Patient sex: M
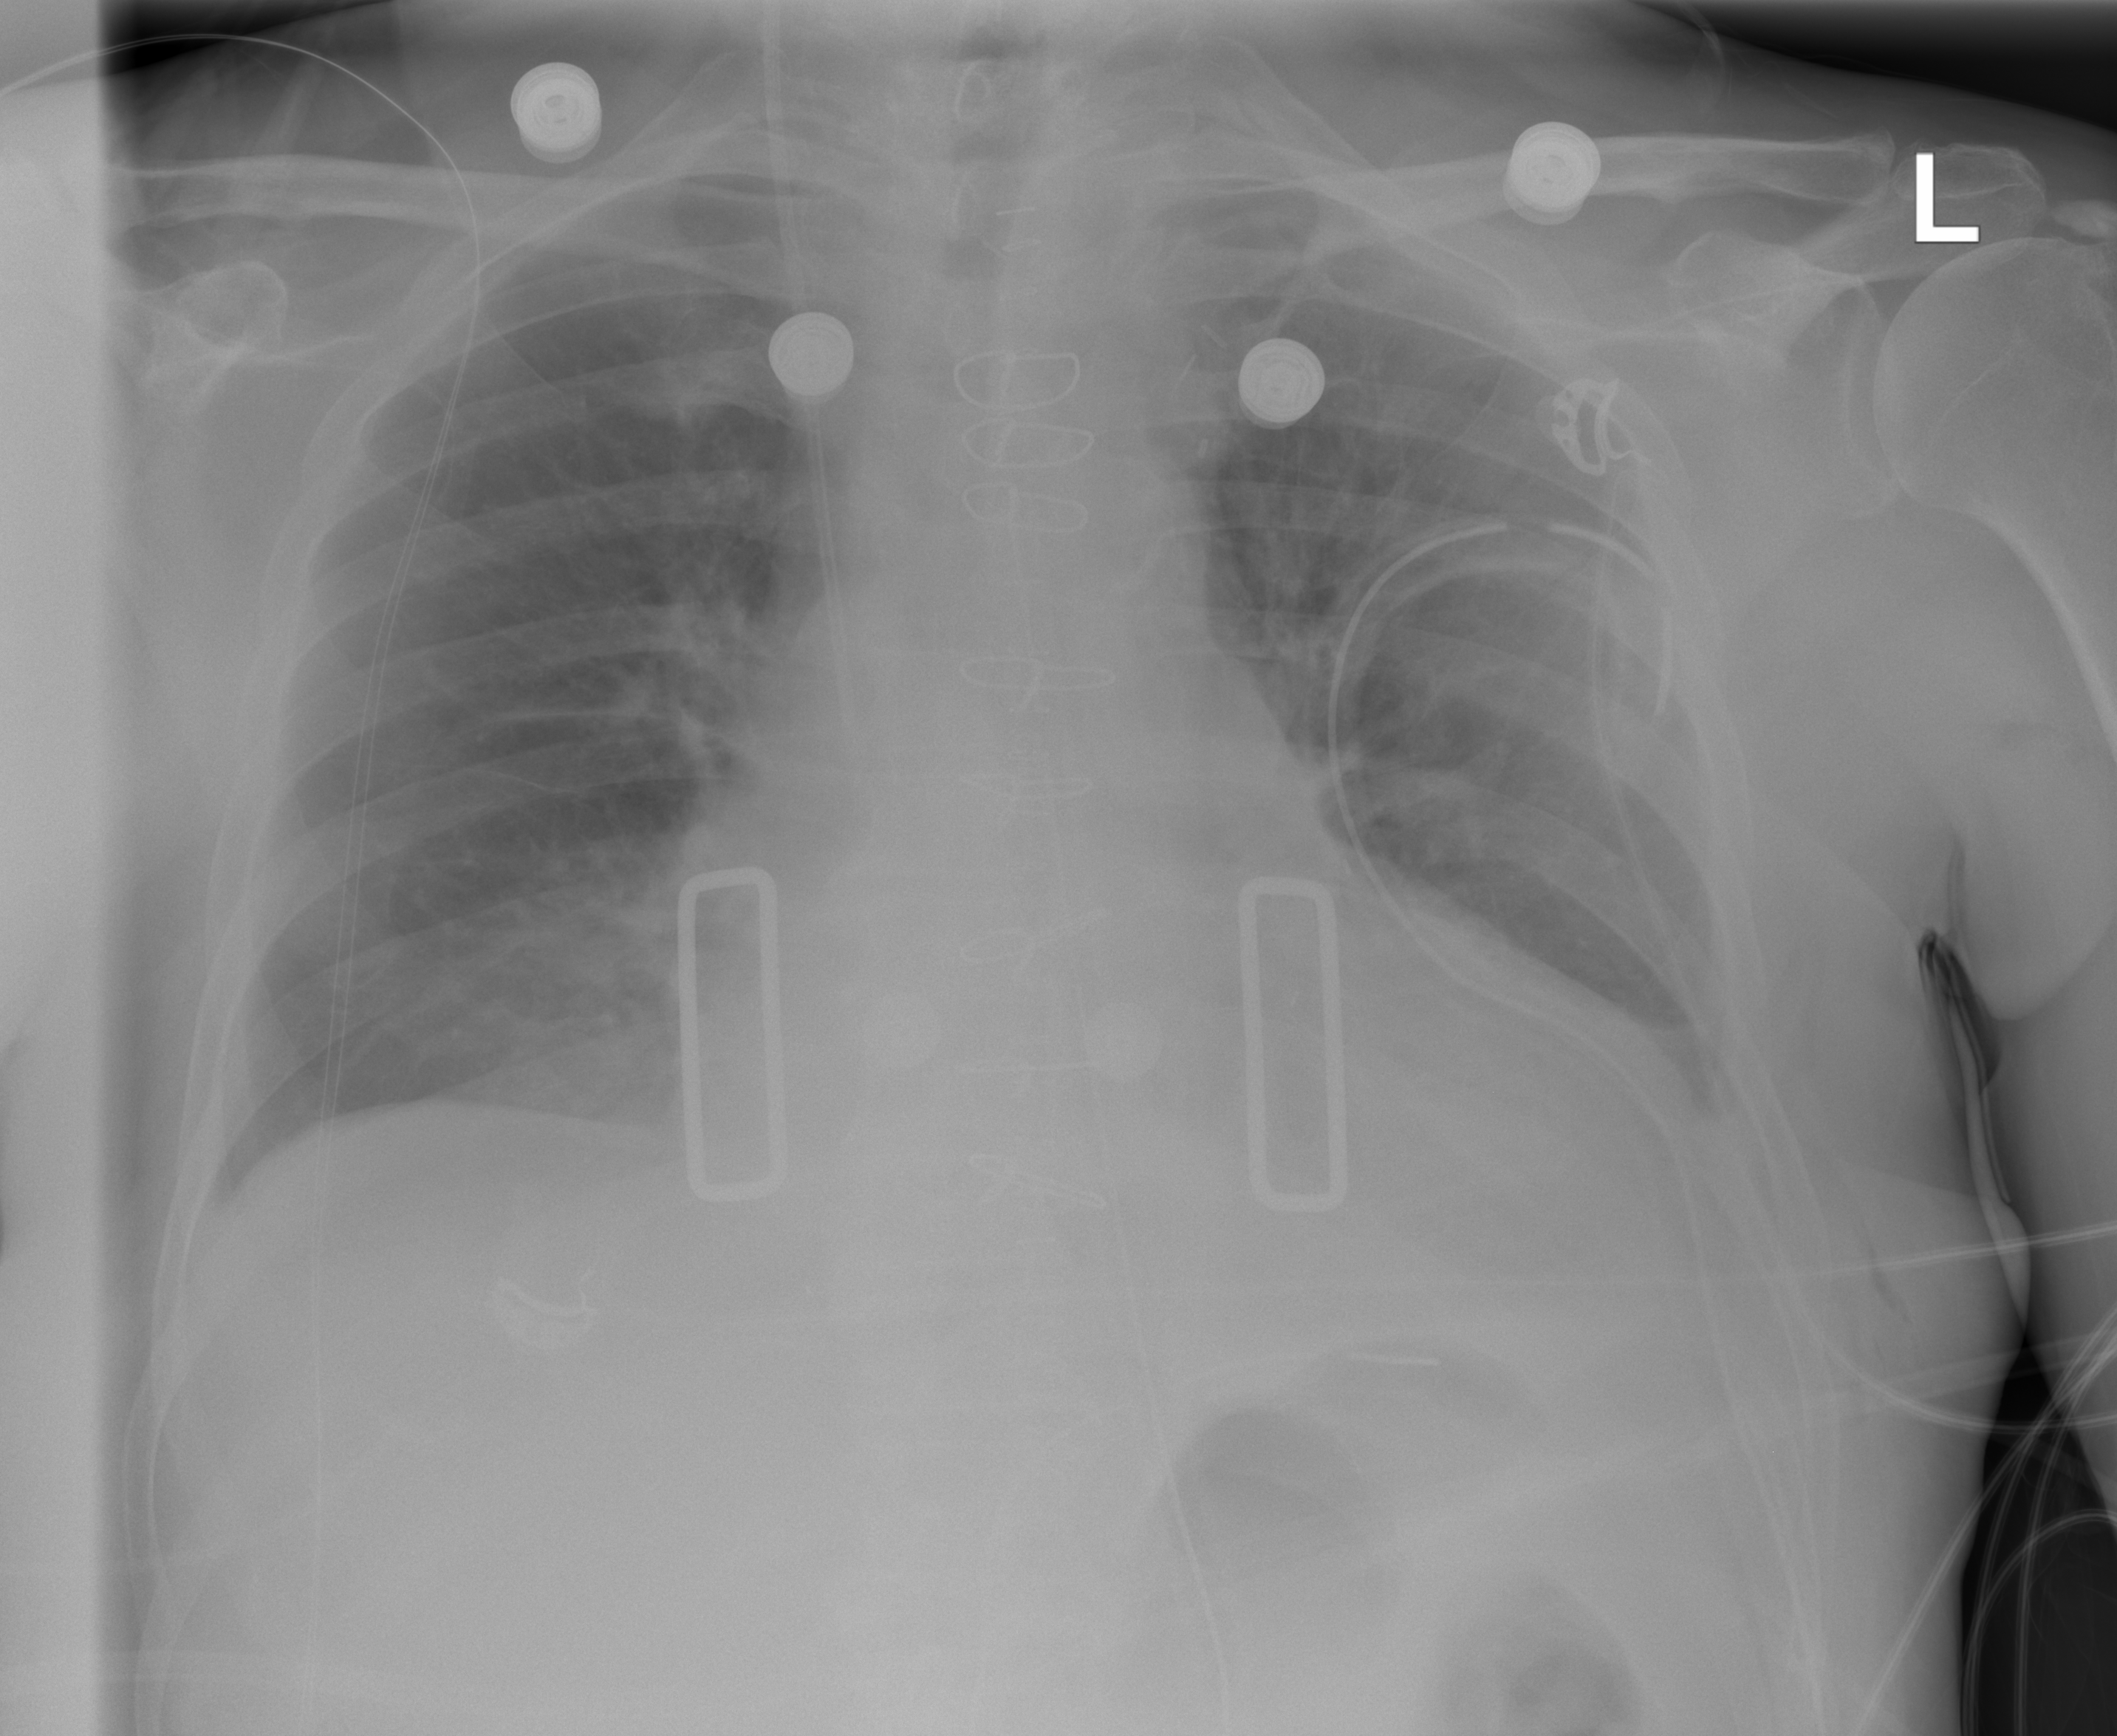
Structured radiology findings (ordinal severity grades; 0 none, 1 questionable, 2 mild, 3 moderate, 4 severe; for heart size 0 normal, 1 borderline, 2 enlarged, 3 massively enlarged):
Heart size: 2
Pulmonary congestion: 1
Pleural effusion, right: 0
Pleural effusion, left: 2
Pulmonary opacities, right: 0
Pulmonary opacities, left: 0
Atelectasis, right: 1
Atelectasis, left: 2